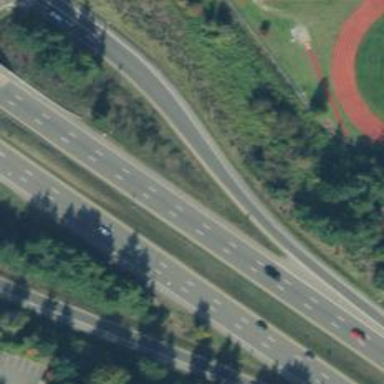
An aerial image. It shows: Trunk link highway.